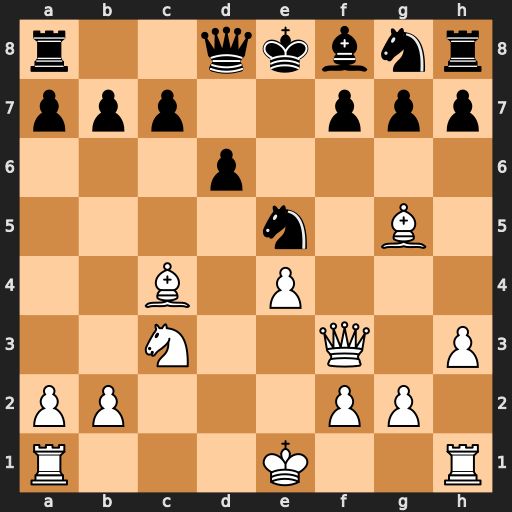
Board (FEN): r2qkbnr/ppp2ppp/3p4/4n1B1/2B1P3/2N2Q1P/PP3PP1/R3K2R
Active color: w
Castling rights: KQkq
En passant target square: -
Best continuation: Bxf7+ Nxf7 Bxd8